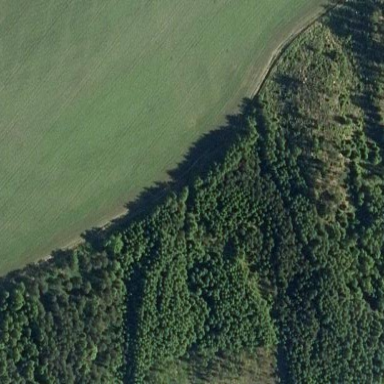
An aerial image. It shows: Serene woodland landscape.